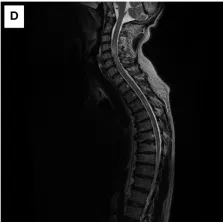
(I-L) Histology of the stereotactic biopsy. CNP-ase staining , with numerous foamy macrophages [CD68.
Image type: radiology (mri)